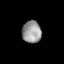
Tissue: lung
Cell type: Epithelial cells
Senescence score: 0.1779
Nuclear area (px): 416
Mean DAPI intensity: 151.161